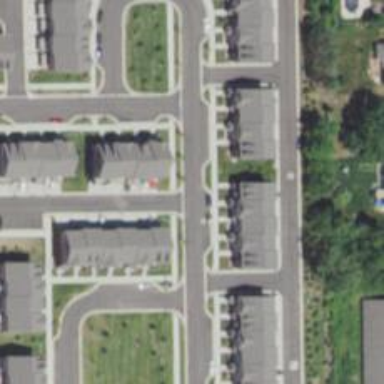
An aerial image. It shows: Living street.